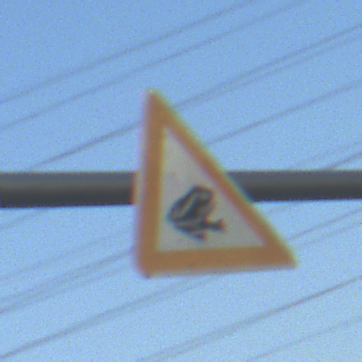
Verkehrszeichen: AmphibienwanderungLinks
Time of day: Dawn
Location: Outdoor (Nature)
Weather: Clear
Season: NotSpecified
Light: Natural